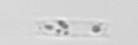
Label: Cerataulina_pelagica